【题型】填空题　【知识点】函数　【难度】medium
若关于$x$的方程$\sqrt{1 - \dfrac{x^2}{4}} = x + b$有解，则实数$b$的取值范围是\underline{\quad\quad\quad}。
【解答】
【答案】$\boldsymbol{[-2,\sqrt{5}]}$

【分析】将问题转化为曲线$\dfrac{x^2}{4} + y^2 = 1$（$y \ge 0$）与直线$y = x + b$的图象有交点，作出曲线与直线的图象，结合图象即可得解。

【详解】令$y = \sqrt{1 - \dfrac{x^2}{4}}$，则$\dfrac{x^2}{4} + y^2 = 1$（$y \ge 0$），

所以$y = \sqrt{1 - \dfrac{x^2}{4}}$的图象是椭圆$\dfrac{x^2}{4} + y^2 = 1$在$x$轴上方的部分（含$x$轴）。

因为$\sqrt{1 - \dfrac{x^2}{4}} = x + b$有解，所以$\dfrac{x^2}{4} + y^2 = 1$（$y \ge 0$）与$y = x + b$的图象有交点。

作出$\dfrac{x^2}{4} + y^2 = 1$（$y \ge 0$）与直线$y = x + b$的图象如图,

当$y = x + b$与$\dfrac{x^2}{4} + y^2 = 1$（$y \ge 0$）相切于$A$点时，

将$y = x + b$代入$\dfrac{x^2}{4} + y^2 = 1$，得$5x^2 + 8bx + 4b^2 - 4 = 0$，

由$\Delta = 0$，得$64b^2 - 4 \times 5(4b^2 - 4) = 0$，解得$b = \sqrt{5}$或$b = -\sqrt{5}$（舍去）；

当$y = x + b$过点$B(2,0)$时，$0 = 2 + b$，解得$b = -2$；

结合图象可得，$-2 \le b \le \sqrt{5}$，即实数$b$的取值范围是$[-2,\sqrt{5}]$。

故答案为：$\boldsymbol{[-2,\sqrt{5}]}$。
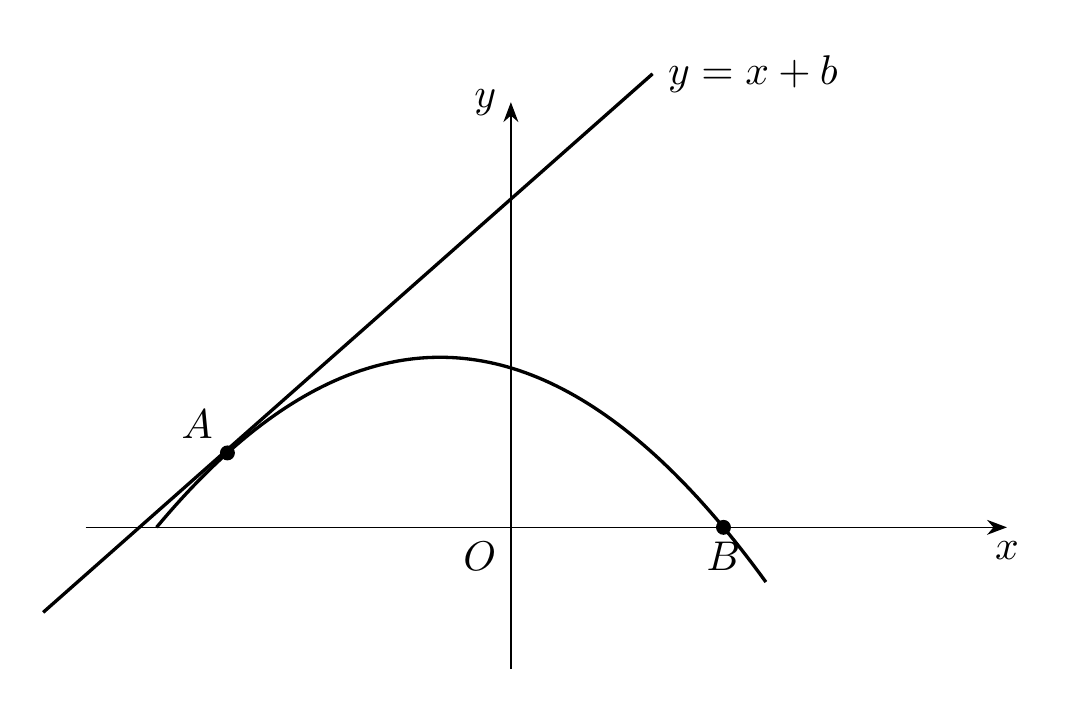